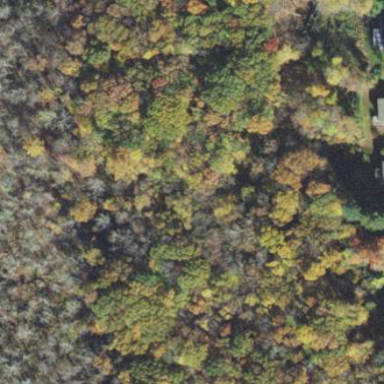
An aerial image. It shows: Existing Preserved Open Space in the woodland area.